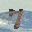
Label: 7